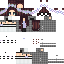
A female human skin with medium skin, wearing brown long hair dressed in a blue tshirt and brown shorts, featuring a closed mouth.